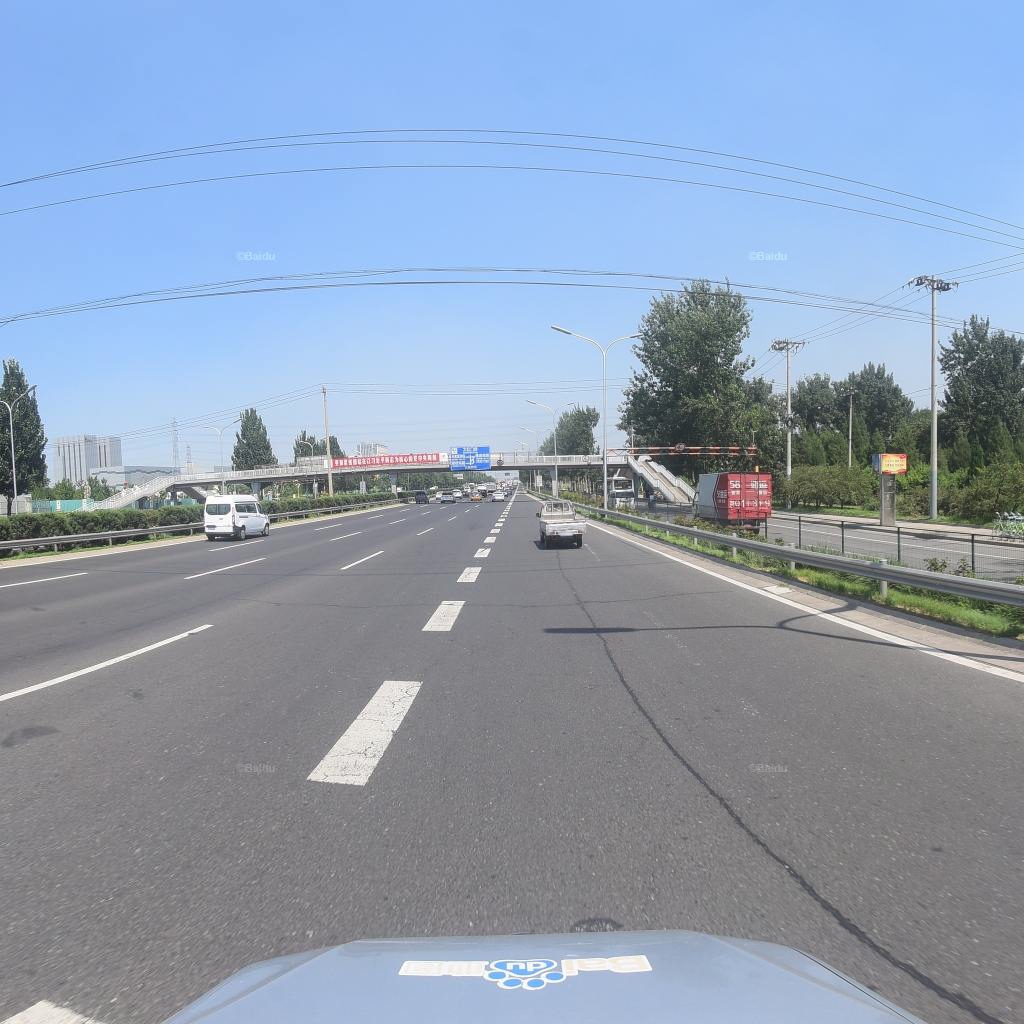
Region: Fengtai
Road damage annotations: pothole, longitudinal patch